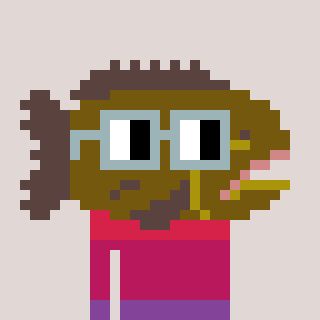
a pixel art character with square dark gray glasses, a grouper-shaped head and a grayscale-colored body on a warm background